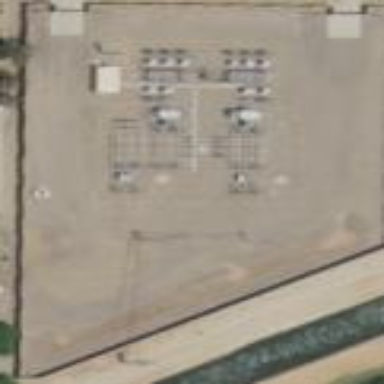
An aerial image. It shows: Outdoor distribution level power substation.